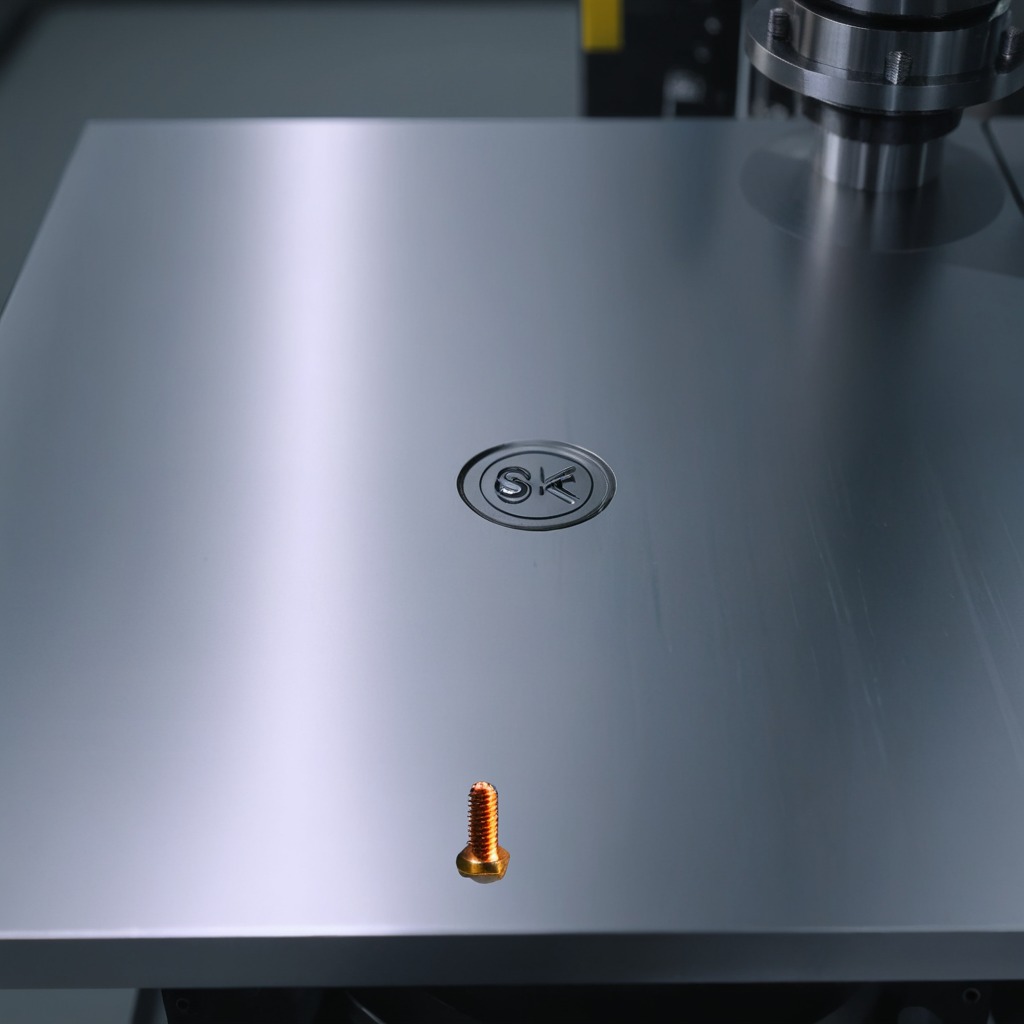
A metal screw is lying on a metal table in a machine shop under fluorescent lights.